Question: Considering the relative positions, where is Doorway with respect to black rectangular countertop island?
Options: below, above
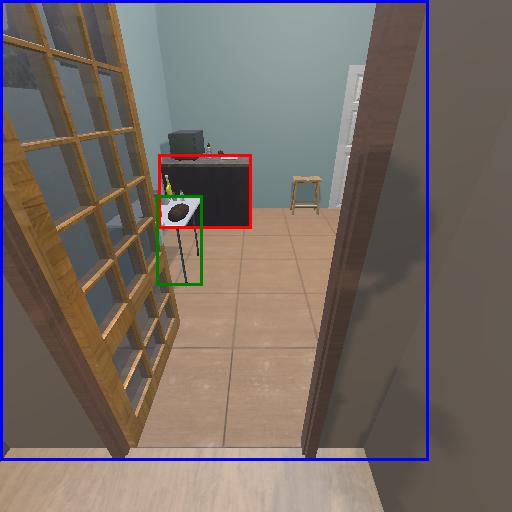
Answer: below